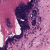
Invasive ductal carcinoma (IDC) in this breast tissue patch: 0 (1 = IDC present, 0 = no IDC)